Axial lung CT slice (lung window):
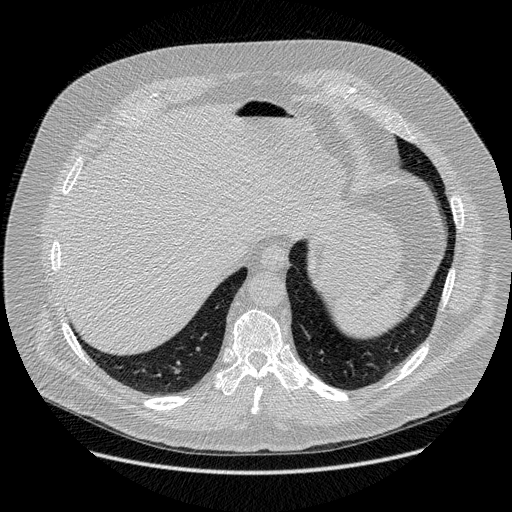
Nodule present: no